Question: How can i move a progress bar value( i am simulating a car mph circular gauge using a progress bar) in accordance to a listbox value or combobox value? I am using a rectangle for the needle.
I can do it with a scroll bar( the value of the scrollbar makes the needle move) which is the code i will show. Instead of the value of the scroll bar i want to be able to have various speeds set in a listbox, combobox and when selected the progress bar / rectangle will move to that value.
Can this be done?
i will only show the code i think you need to see..
here is a pic of what i am talking about:

'''
<Window.Resources>
<ControlTemplate x:Key="templateSpeedometer"
TargetType="ProgressBar">
<ControlTemplate.Resources>
<Style TargetType="Line">
</Style>
</ControlTemplate.Resources>
<Canvas Width="0" Height="0"
RenderTransform="1 0 0 1 0 50" Background="#FFF50D0D">
<Rectangle Name="PART_Track" Width="180" />
<Rectangle Fill="Black" Name="PART_Indicator" />
<Polygon Points="5 2 5 -5 -75 0"
Stroke="Black" Fill="Gold">
<Polygon.RenderTransform>
<RotateTransform
Angle="{Binding ElementName=PART_Indicator,
Path=ActualWidth}" />
</Polygon.RenderTransform>
</Polygon>
</Canvas>
</Border>
</ControlTemplate>
</Window.Resources>
<Grid x:Name="LayoutRoot">
<StackPanel>
<Grid Height="216" Name="grid1" Width="612">
<ScrollBar Name="scroll" Orientation="Horizontal" Minimum="0" Maximum="100" SmallChange="1" LargeChange="10" Margin="8,235,4,-36" />
<Border Background="#FF5EB6D8" CornerRadius="25" Height="247" VerticalAlignment="Top" Margin="13,5,27,0">
<ProgressBar Background="#FFD6E1E5" Margin="4,8,0,112" Maximum="100" Minimum="0" Template="{StaticResource templateSpeedometer}" Value="{Binding ElementName=scroll, Path=Value}" BorderBrush="#FF5EB6D8" OpacityMask="White" HorizontalAlignment="Left" Width="281" BorderThickness="5,1,1,1" Orientation="Vertical"/>
</Border>
'''
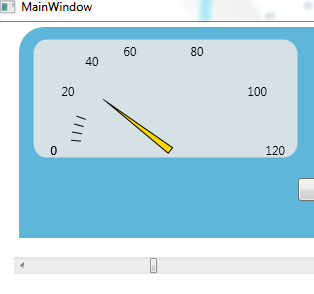
Answer: Yes, this can be done. If you have a list of values displayed within a 'ListBox' (or 'ComboBox'), you can bind to the selected value via the <URL> property.
For a potentially better overall design to your control, take a look at this blogpost:
<URL>